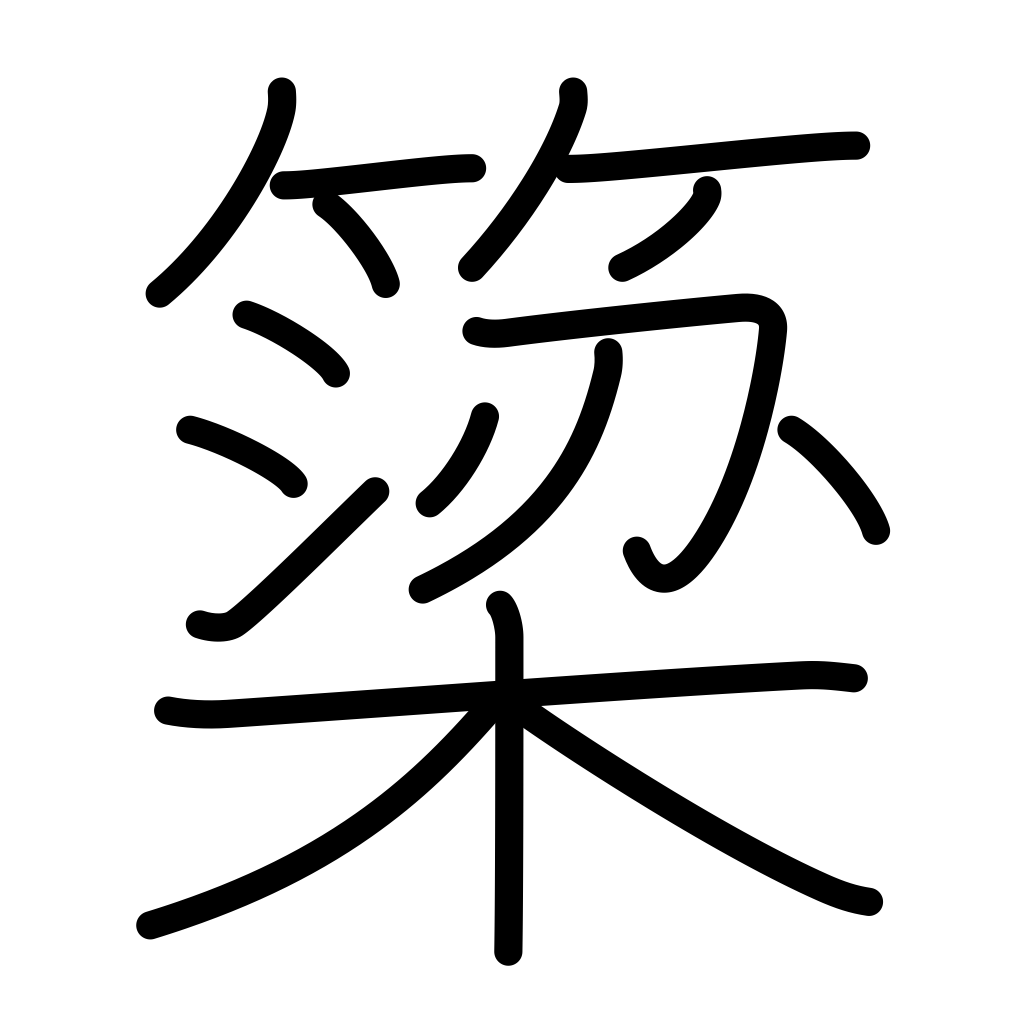
Meaning: weir, fish trap